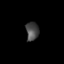
Tissue: lung
Cell type: Others
Senescence score: 0.5634
Nuclear area (px): 238
Mean DAPI intensity: 71.723